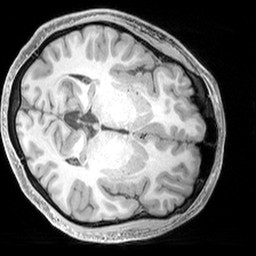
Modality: T1w
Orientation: axial
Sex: male
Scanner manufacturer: siemens
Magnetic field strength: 3 T
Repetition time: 2.3 s
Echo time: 0.00226 s